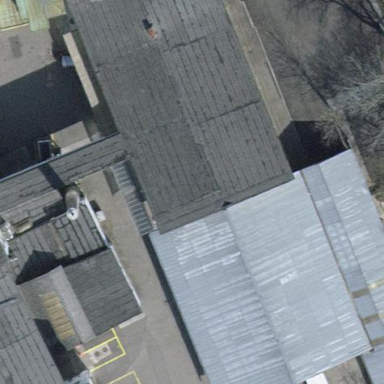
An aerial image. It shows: View of roof of building.